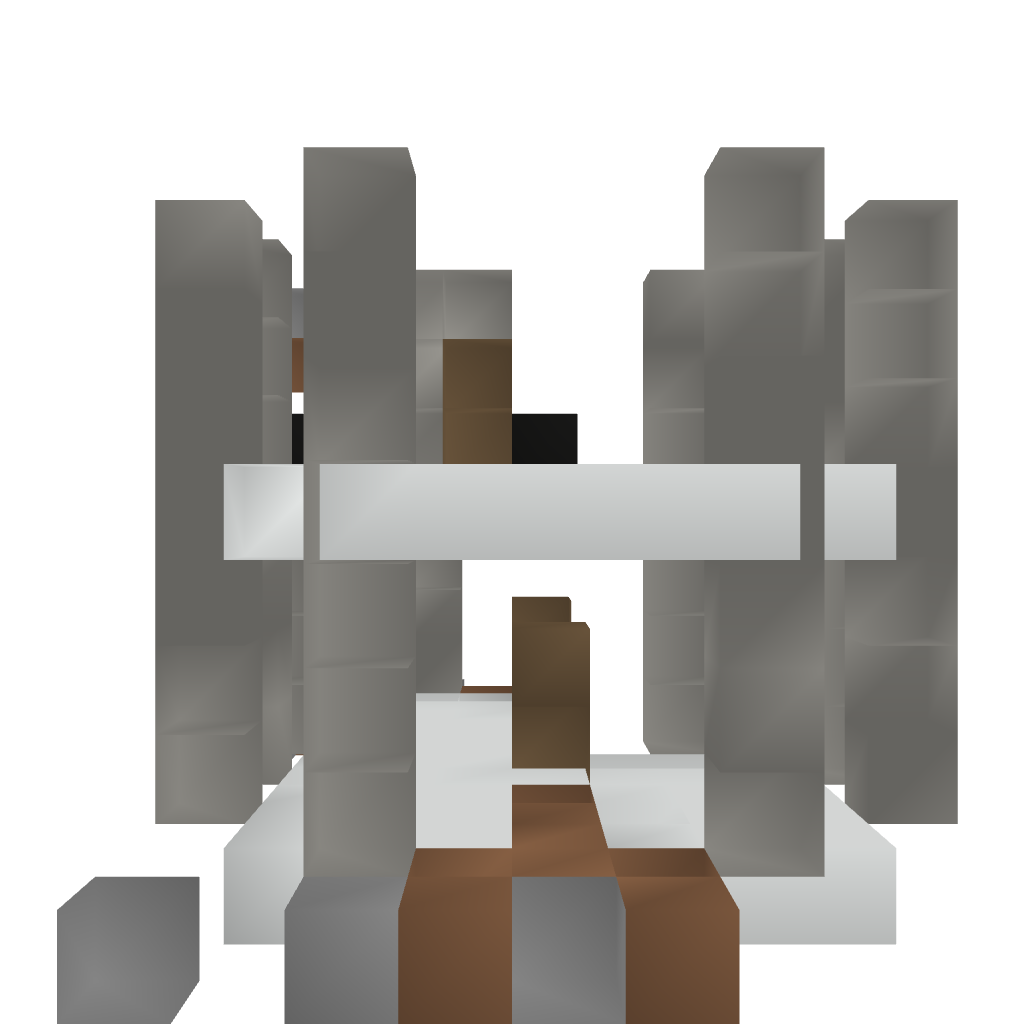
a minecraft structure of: Modern House #1